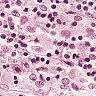
Metastatic tissue present: no